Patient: sex F, age 73
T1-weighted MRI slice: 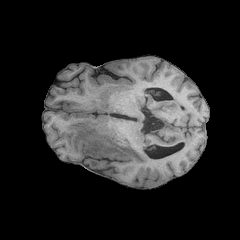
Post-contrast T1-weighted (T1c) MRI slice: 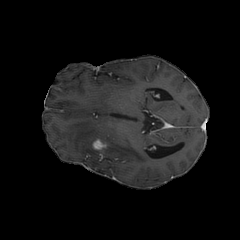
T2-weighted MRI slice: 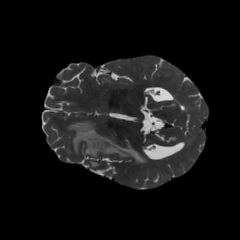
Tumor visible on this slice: yes
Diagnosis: Glioblastoma, IDH-wildtype
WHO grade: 4